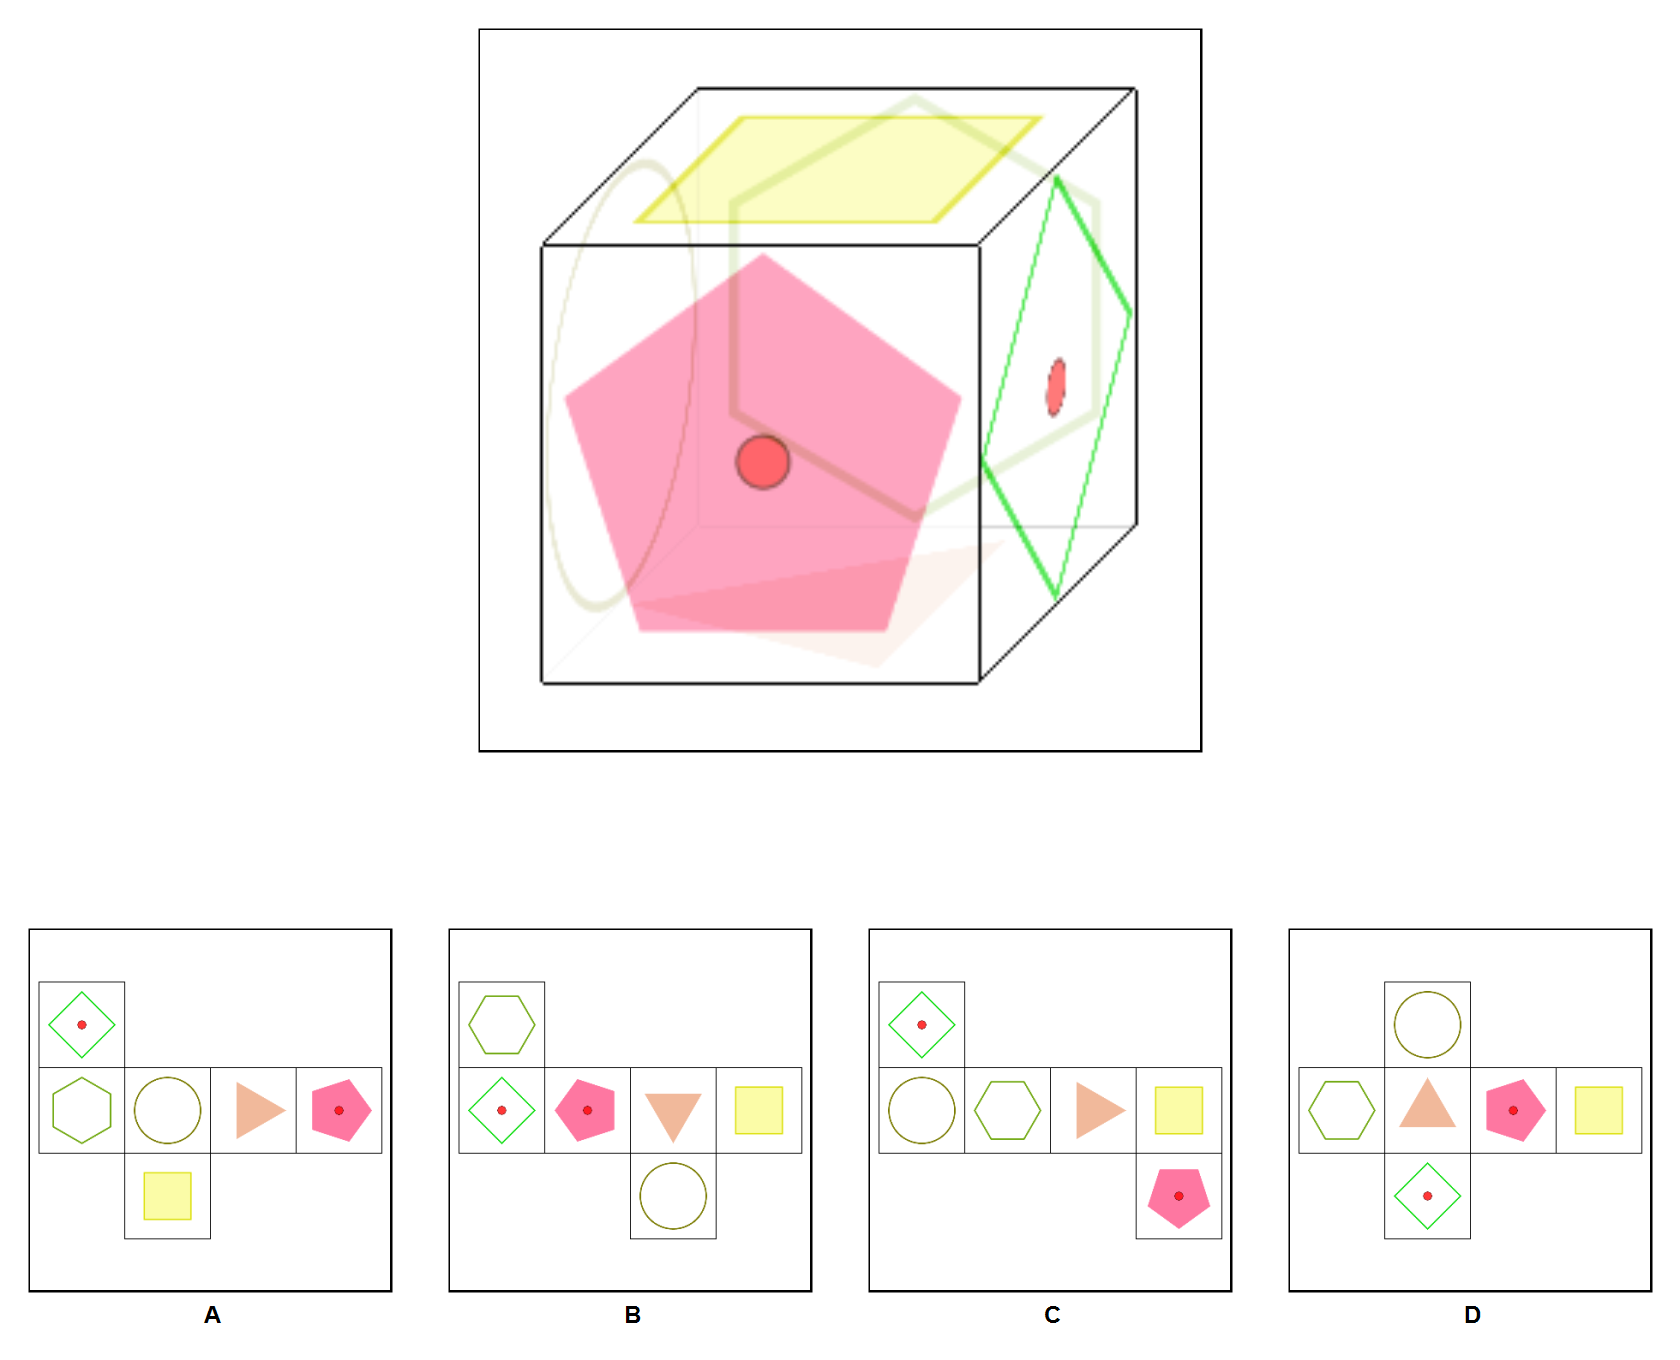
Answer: D